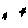
Label: star